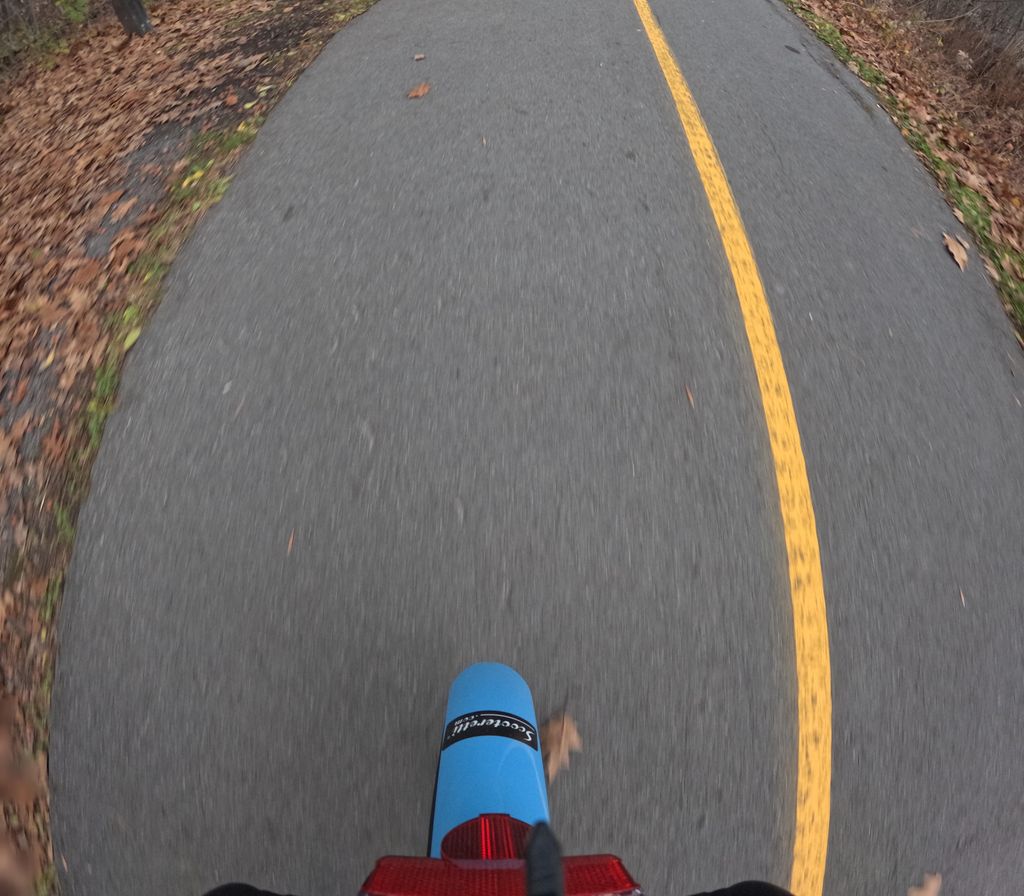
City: ottawa-gatineau